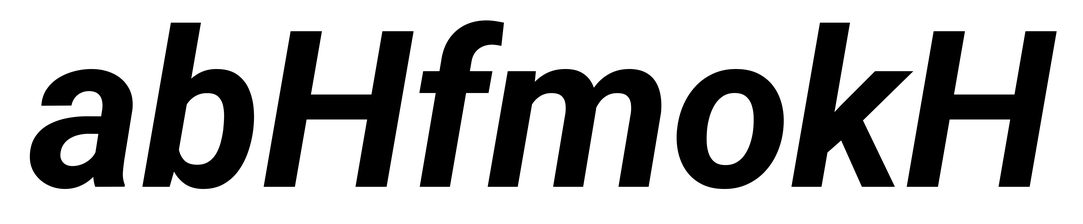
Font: Roboto-Italic_Bold_Italic